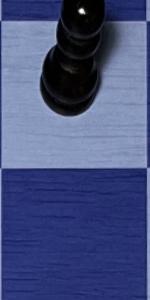
Label: Empty